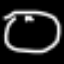
Label: clock